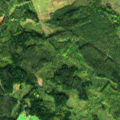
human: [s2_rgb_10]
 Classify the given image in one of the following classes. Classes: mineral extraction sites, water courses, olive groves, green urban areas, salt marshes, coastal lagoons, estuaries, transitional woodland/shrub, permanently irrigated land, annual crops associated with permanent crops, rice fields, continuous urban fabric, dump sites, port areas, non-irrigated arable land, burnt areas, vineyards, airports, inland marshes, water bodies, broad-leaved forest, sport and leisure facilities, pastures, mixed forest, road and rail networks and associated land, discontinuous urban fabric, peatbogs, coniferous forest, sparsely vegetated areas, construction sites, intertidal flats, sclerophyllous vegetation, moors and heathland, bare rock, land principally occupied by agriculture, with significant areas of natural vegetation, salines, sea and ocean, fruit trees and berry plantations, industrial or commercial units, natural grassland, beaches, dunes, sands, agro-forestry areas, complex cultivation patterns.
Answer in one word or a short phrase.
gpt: land principally occupied by agriculture, with significant areas of natural vegetation, coniferous forest, mixed forest, transitional woodland/shrub